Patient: sex F, age 56
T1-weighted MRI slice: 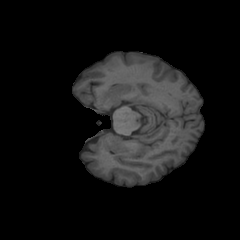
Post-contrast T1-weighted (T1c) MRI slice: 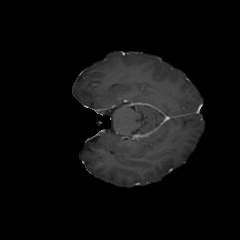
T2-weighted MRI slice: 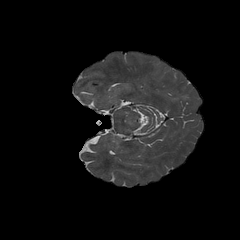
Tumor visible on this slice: no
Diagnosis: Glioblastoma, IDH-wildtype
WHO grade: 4